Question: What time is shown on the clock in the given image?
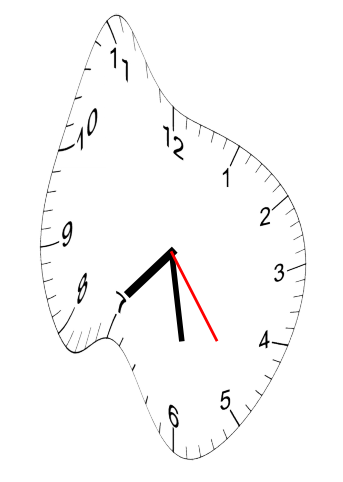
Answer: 07:28:24